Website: bh-photo
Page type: store-pickup
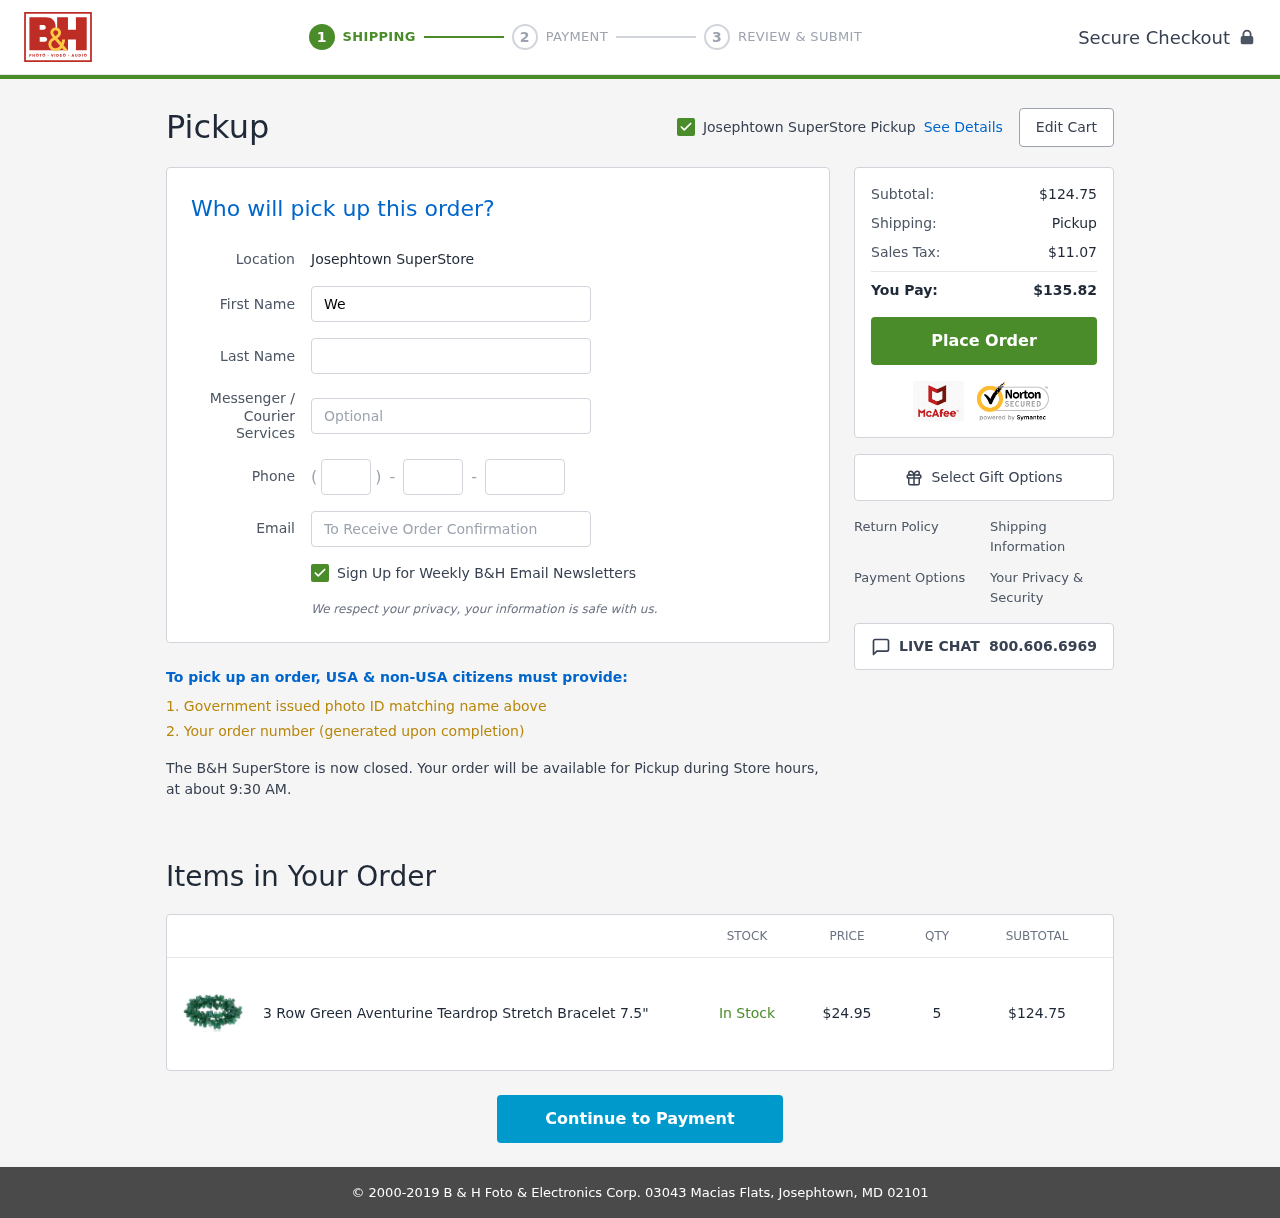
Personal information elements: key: PII_EMAIL
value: wendyvaughn@gmail.com
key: PII_FIRSTNAME
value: Wendy
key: PII_LASTNAME
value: Vaughn
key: PII_LOCATION1_CITY
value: Josephtown SuperStore Pickup
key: PII_LOCATION1_CITY
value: Josephtown SuperStore
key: PII_PHONE_AREA
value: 703
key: PII_PHONE_PREFIX
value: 875
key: PII_PHONE_SUFFIX
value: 7630
Product elements: key: PRODUCT1_NAME
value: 3 Row Green Aventurine Teardrop Stretch Bracelet 7.5"
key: PRODUCT1_PRICE
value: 24.95
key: PRODUCT1_QUANTITY
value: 5
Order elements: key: ORDER_SUBTOTAL
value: $124.75
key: ORDER_TAX
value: $11.07
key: ORDER_TOTAL
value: $135.82